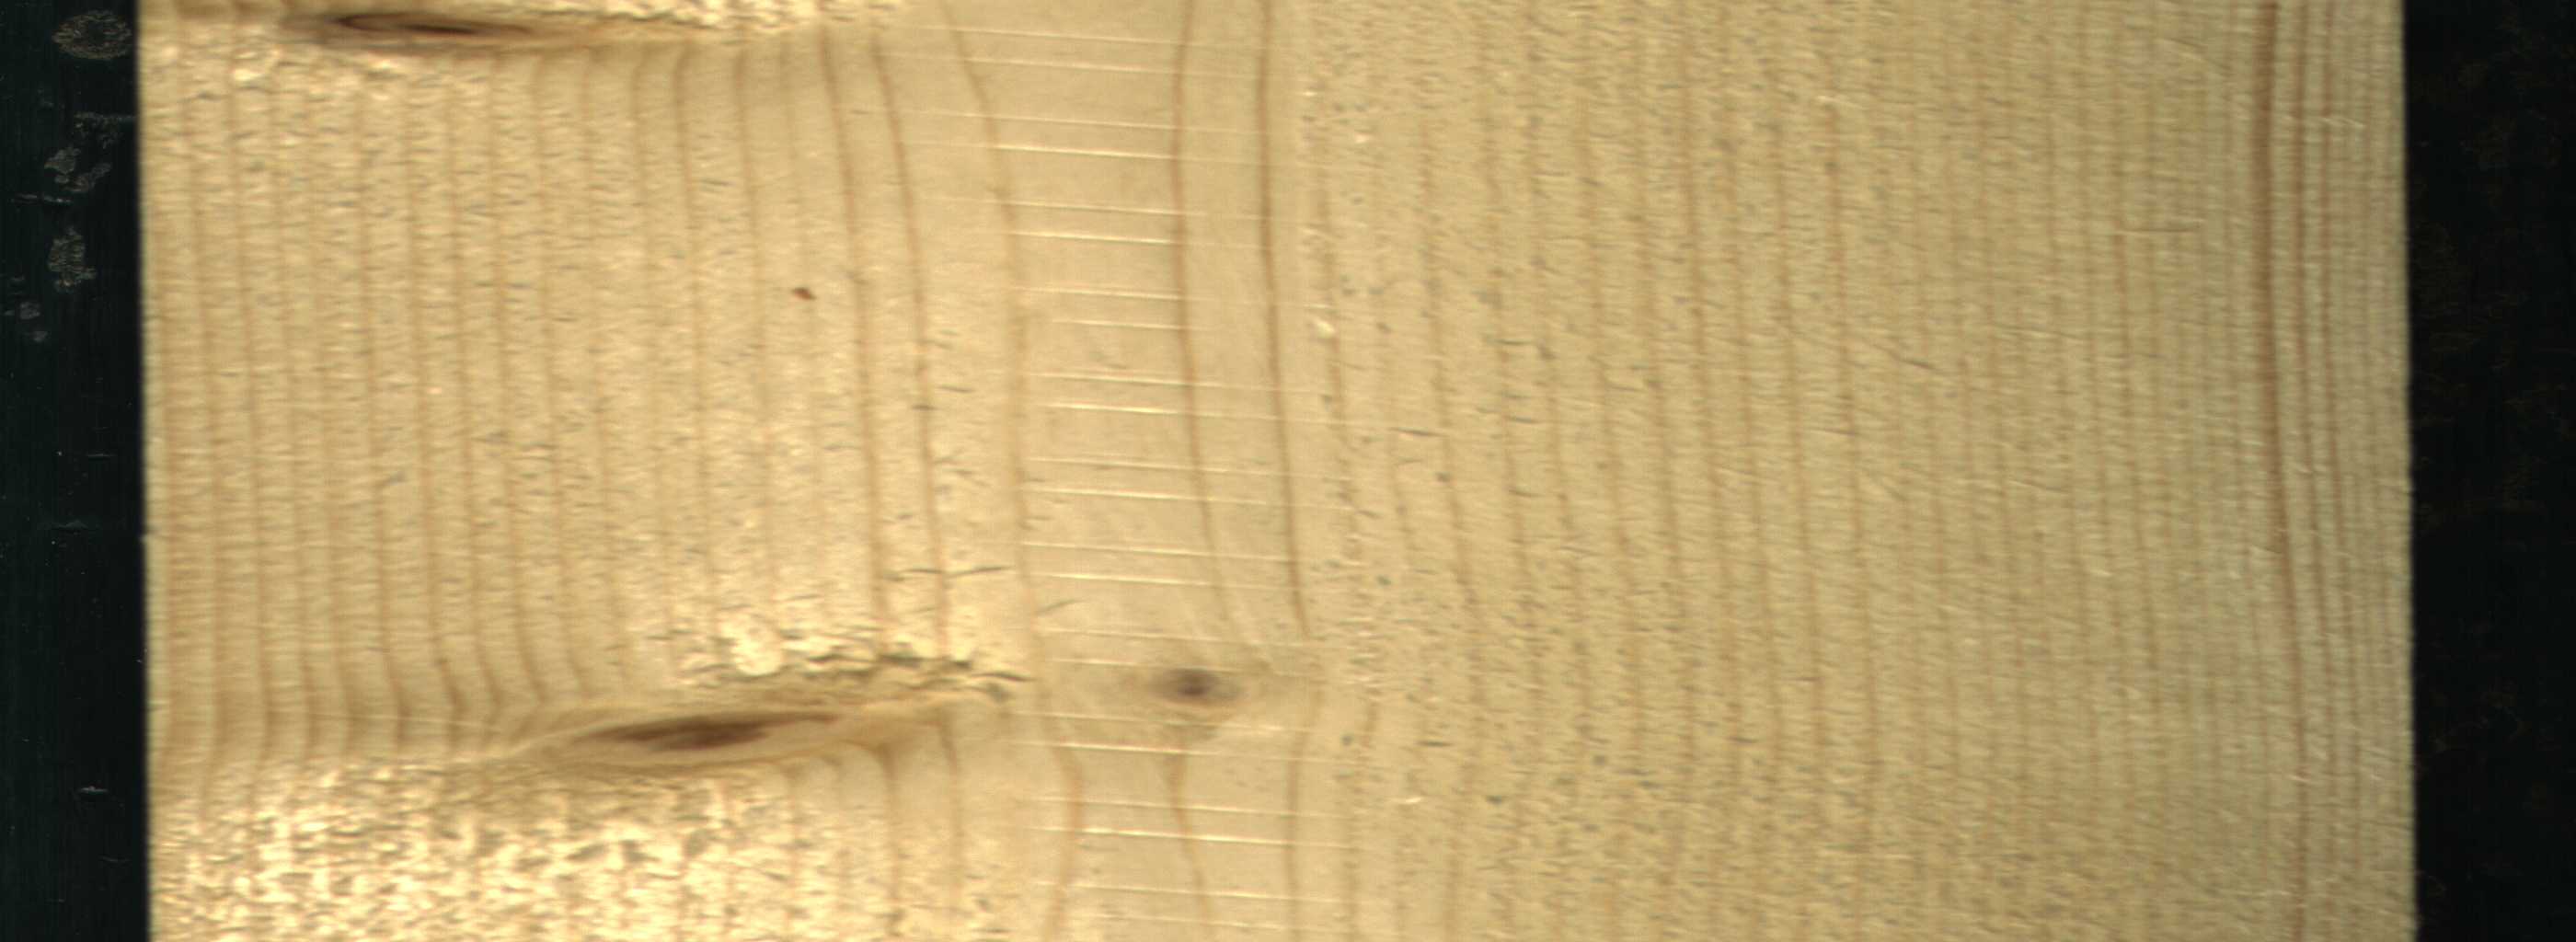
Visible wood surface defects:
Dead_Knot
Live_Knot
Live_Knot
Live_Knot